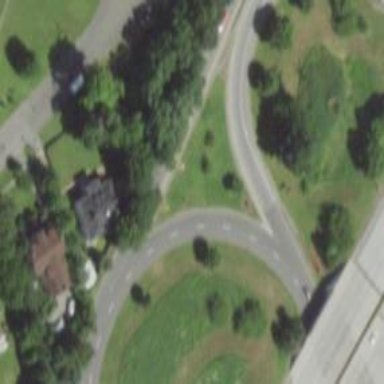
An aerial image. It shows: Secondary road with circular junction.